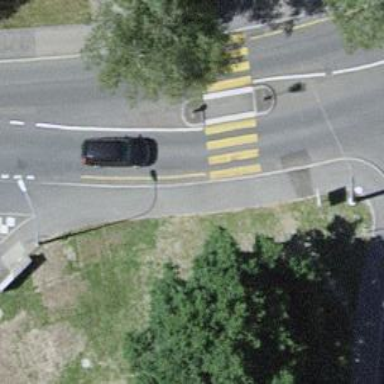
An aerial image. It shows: Kerb barrier.